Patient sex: M
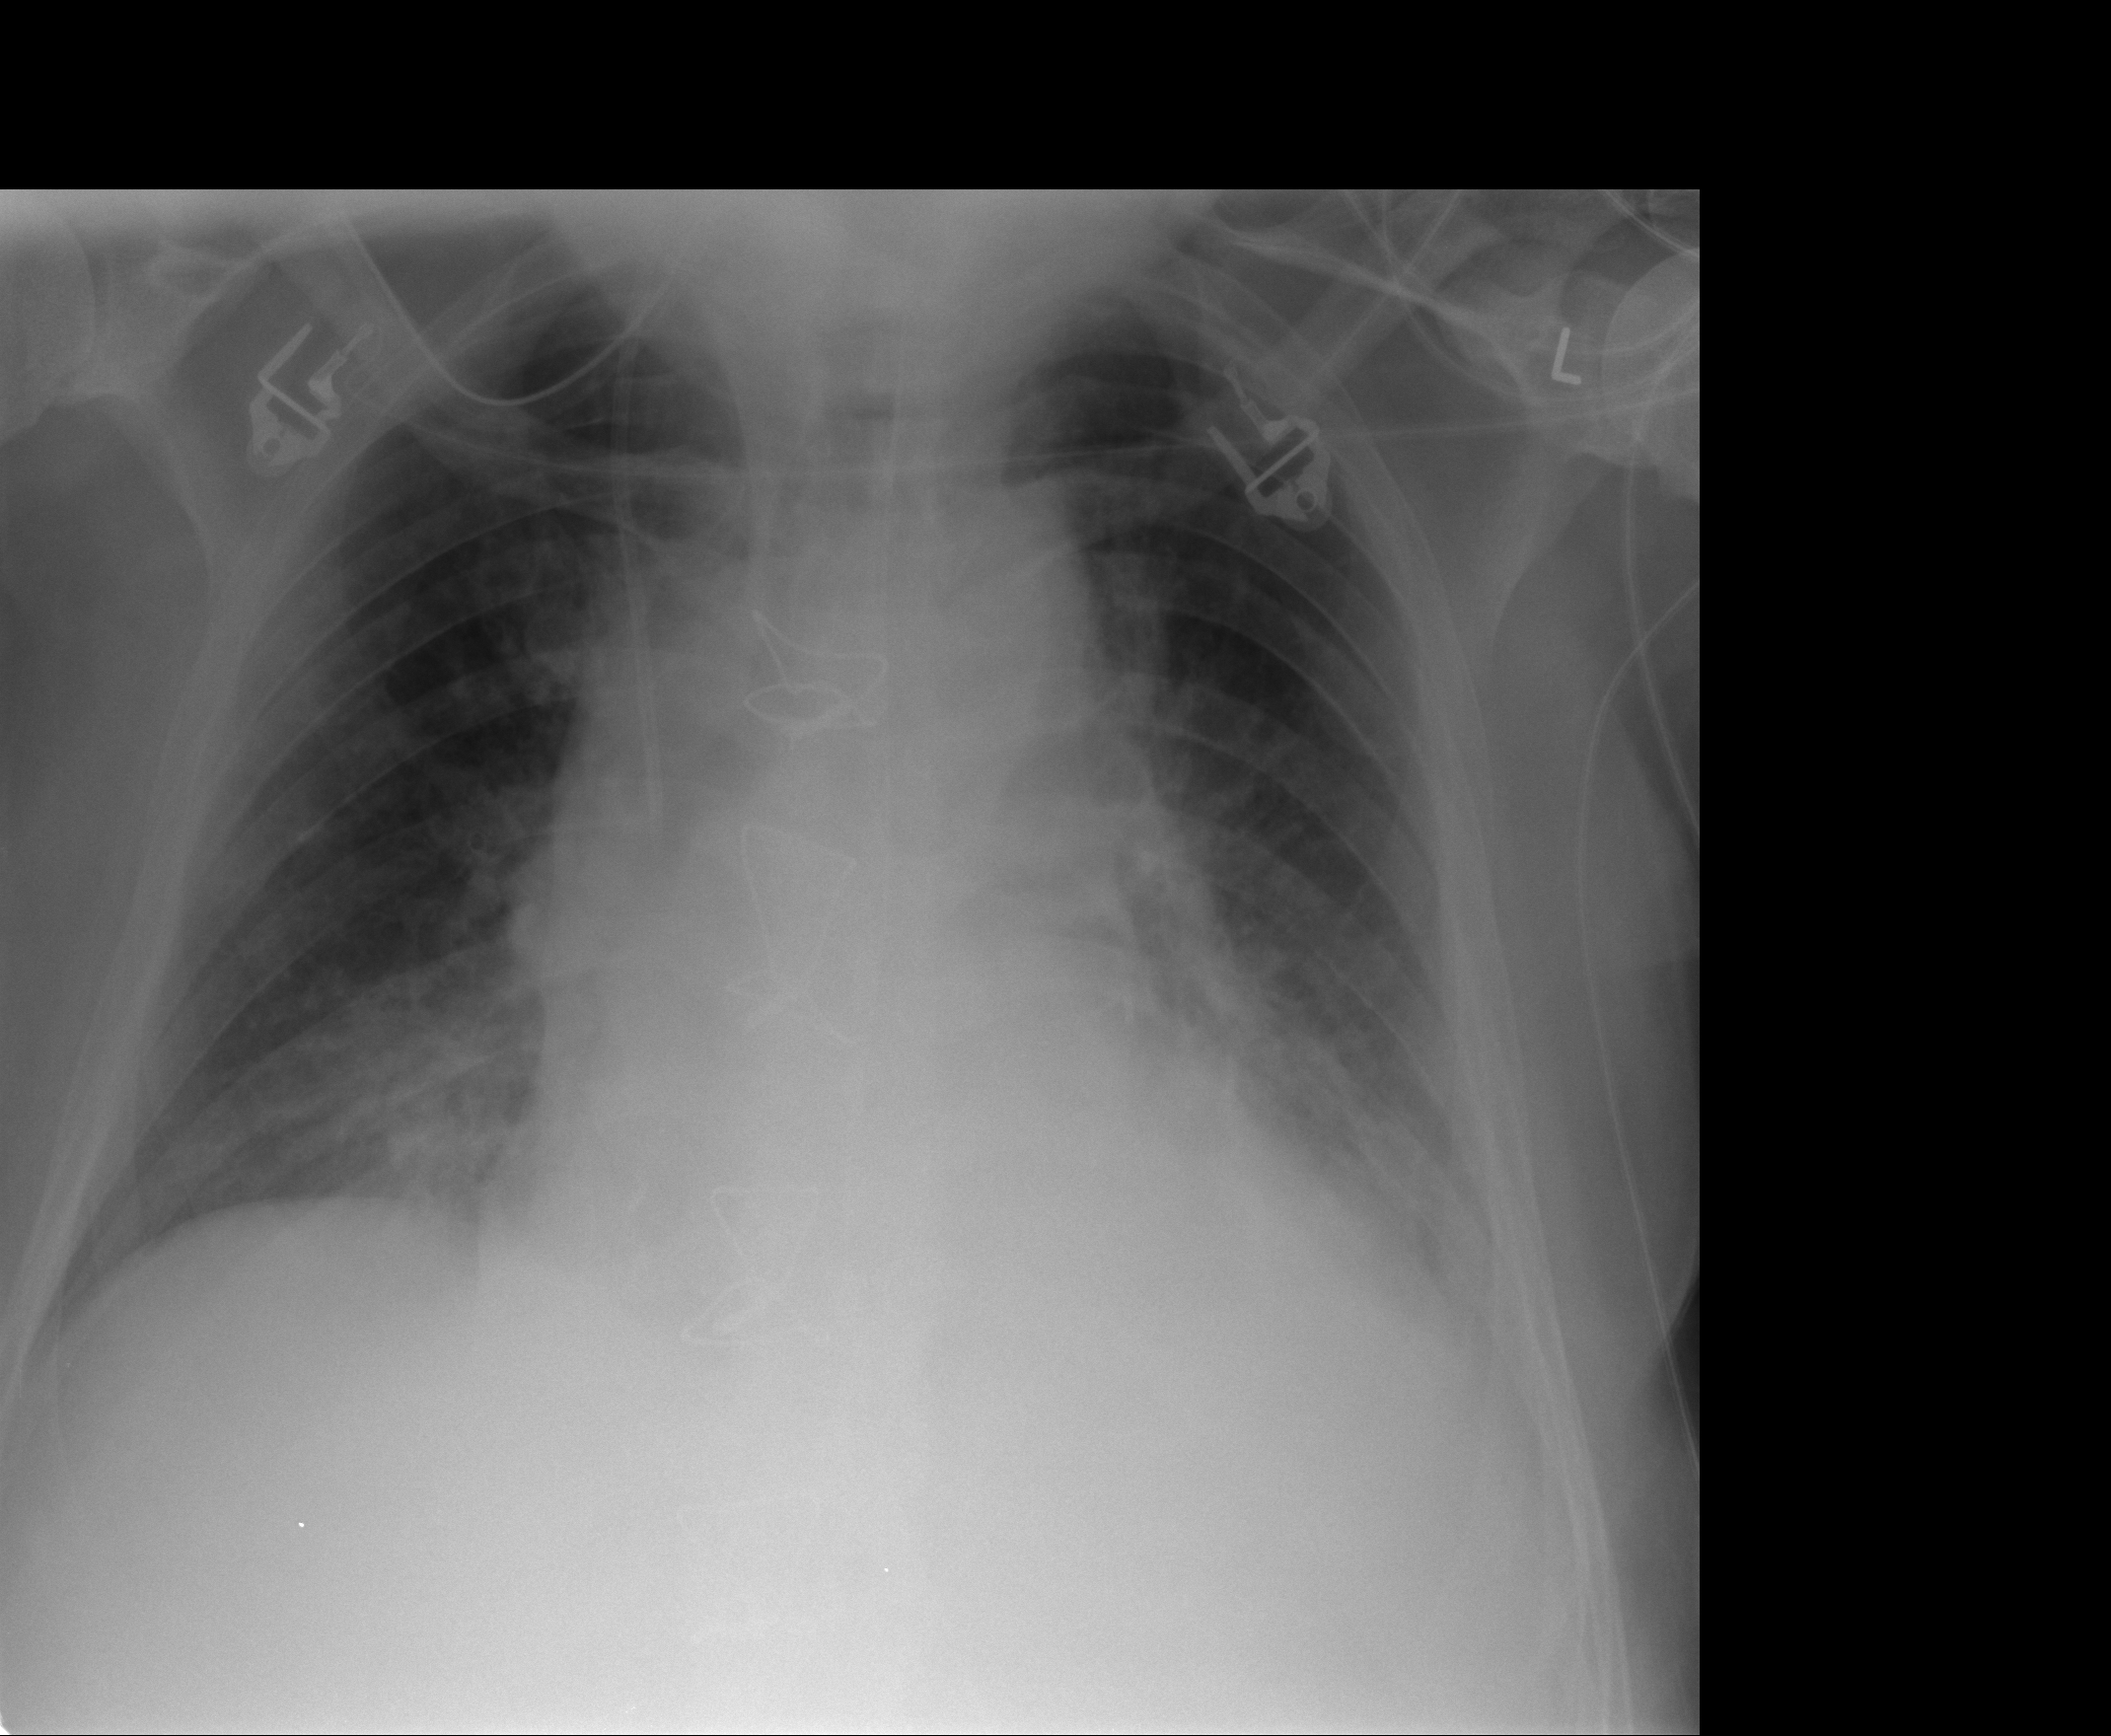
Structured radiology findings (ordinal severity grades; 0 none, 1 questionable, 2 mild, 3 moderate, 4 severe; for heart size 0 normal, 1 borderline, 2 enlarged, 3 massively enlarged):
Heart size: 3
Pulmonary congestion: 3
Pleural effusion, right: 0
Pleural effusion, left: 2
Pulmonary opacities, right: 0
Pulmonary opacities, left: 0
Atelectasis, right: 2
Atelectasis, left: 2